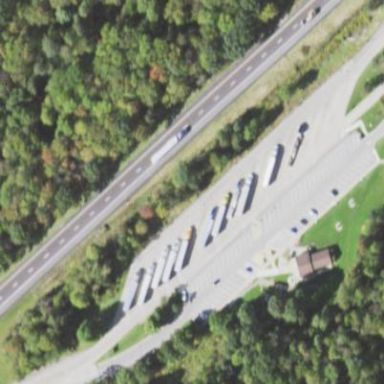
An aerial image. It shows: Rest area along the road.